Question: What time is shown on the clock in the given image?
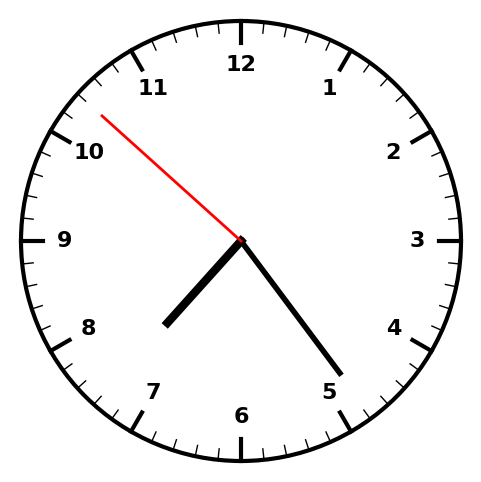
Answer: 07:23:52